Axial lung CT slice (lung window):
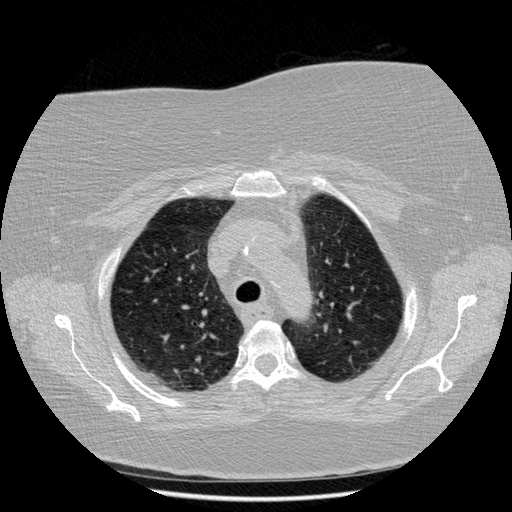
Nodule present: yes
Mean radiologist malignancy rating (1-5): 2.333